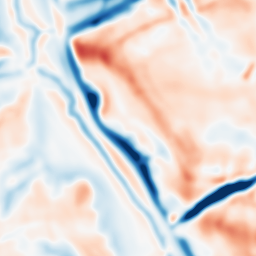
Category: multiscale
Decomposition family: dog
Decomposition parameters: sigma_low: 3
sigma_high: 10
Upsampling method: lanczos
Upsampling parameters: scale: 2
Upsampling scale: 2